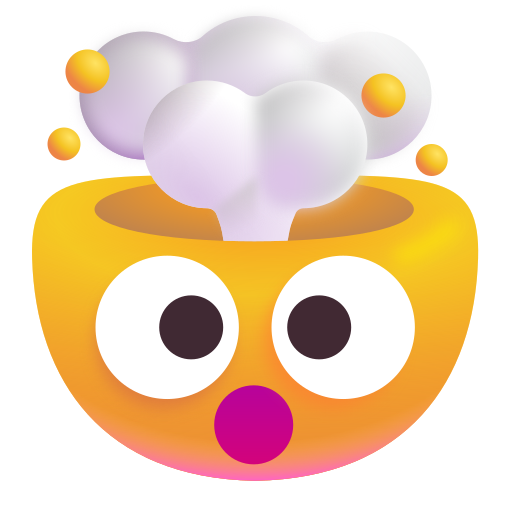
exploding head color